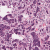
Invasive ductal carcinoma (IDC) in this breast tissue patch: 1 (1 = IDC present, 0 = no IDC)